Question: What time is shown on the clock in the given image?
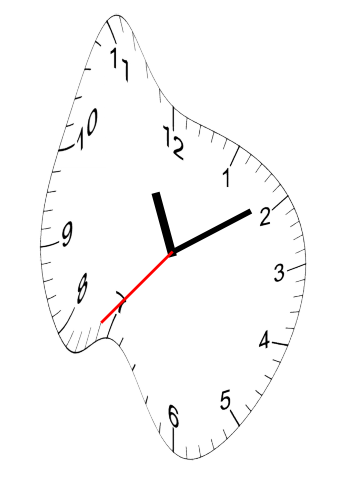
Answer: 11:09:37